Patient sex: M
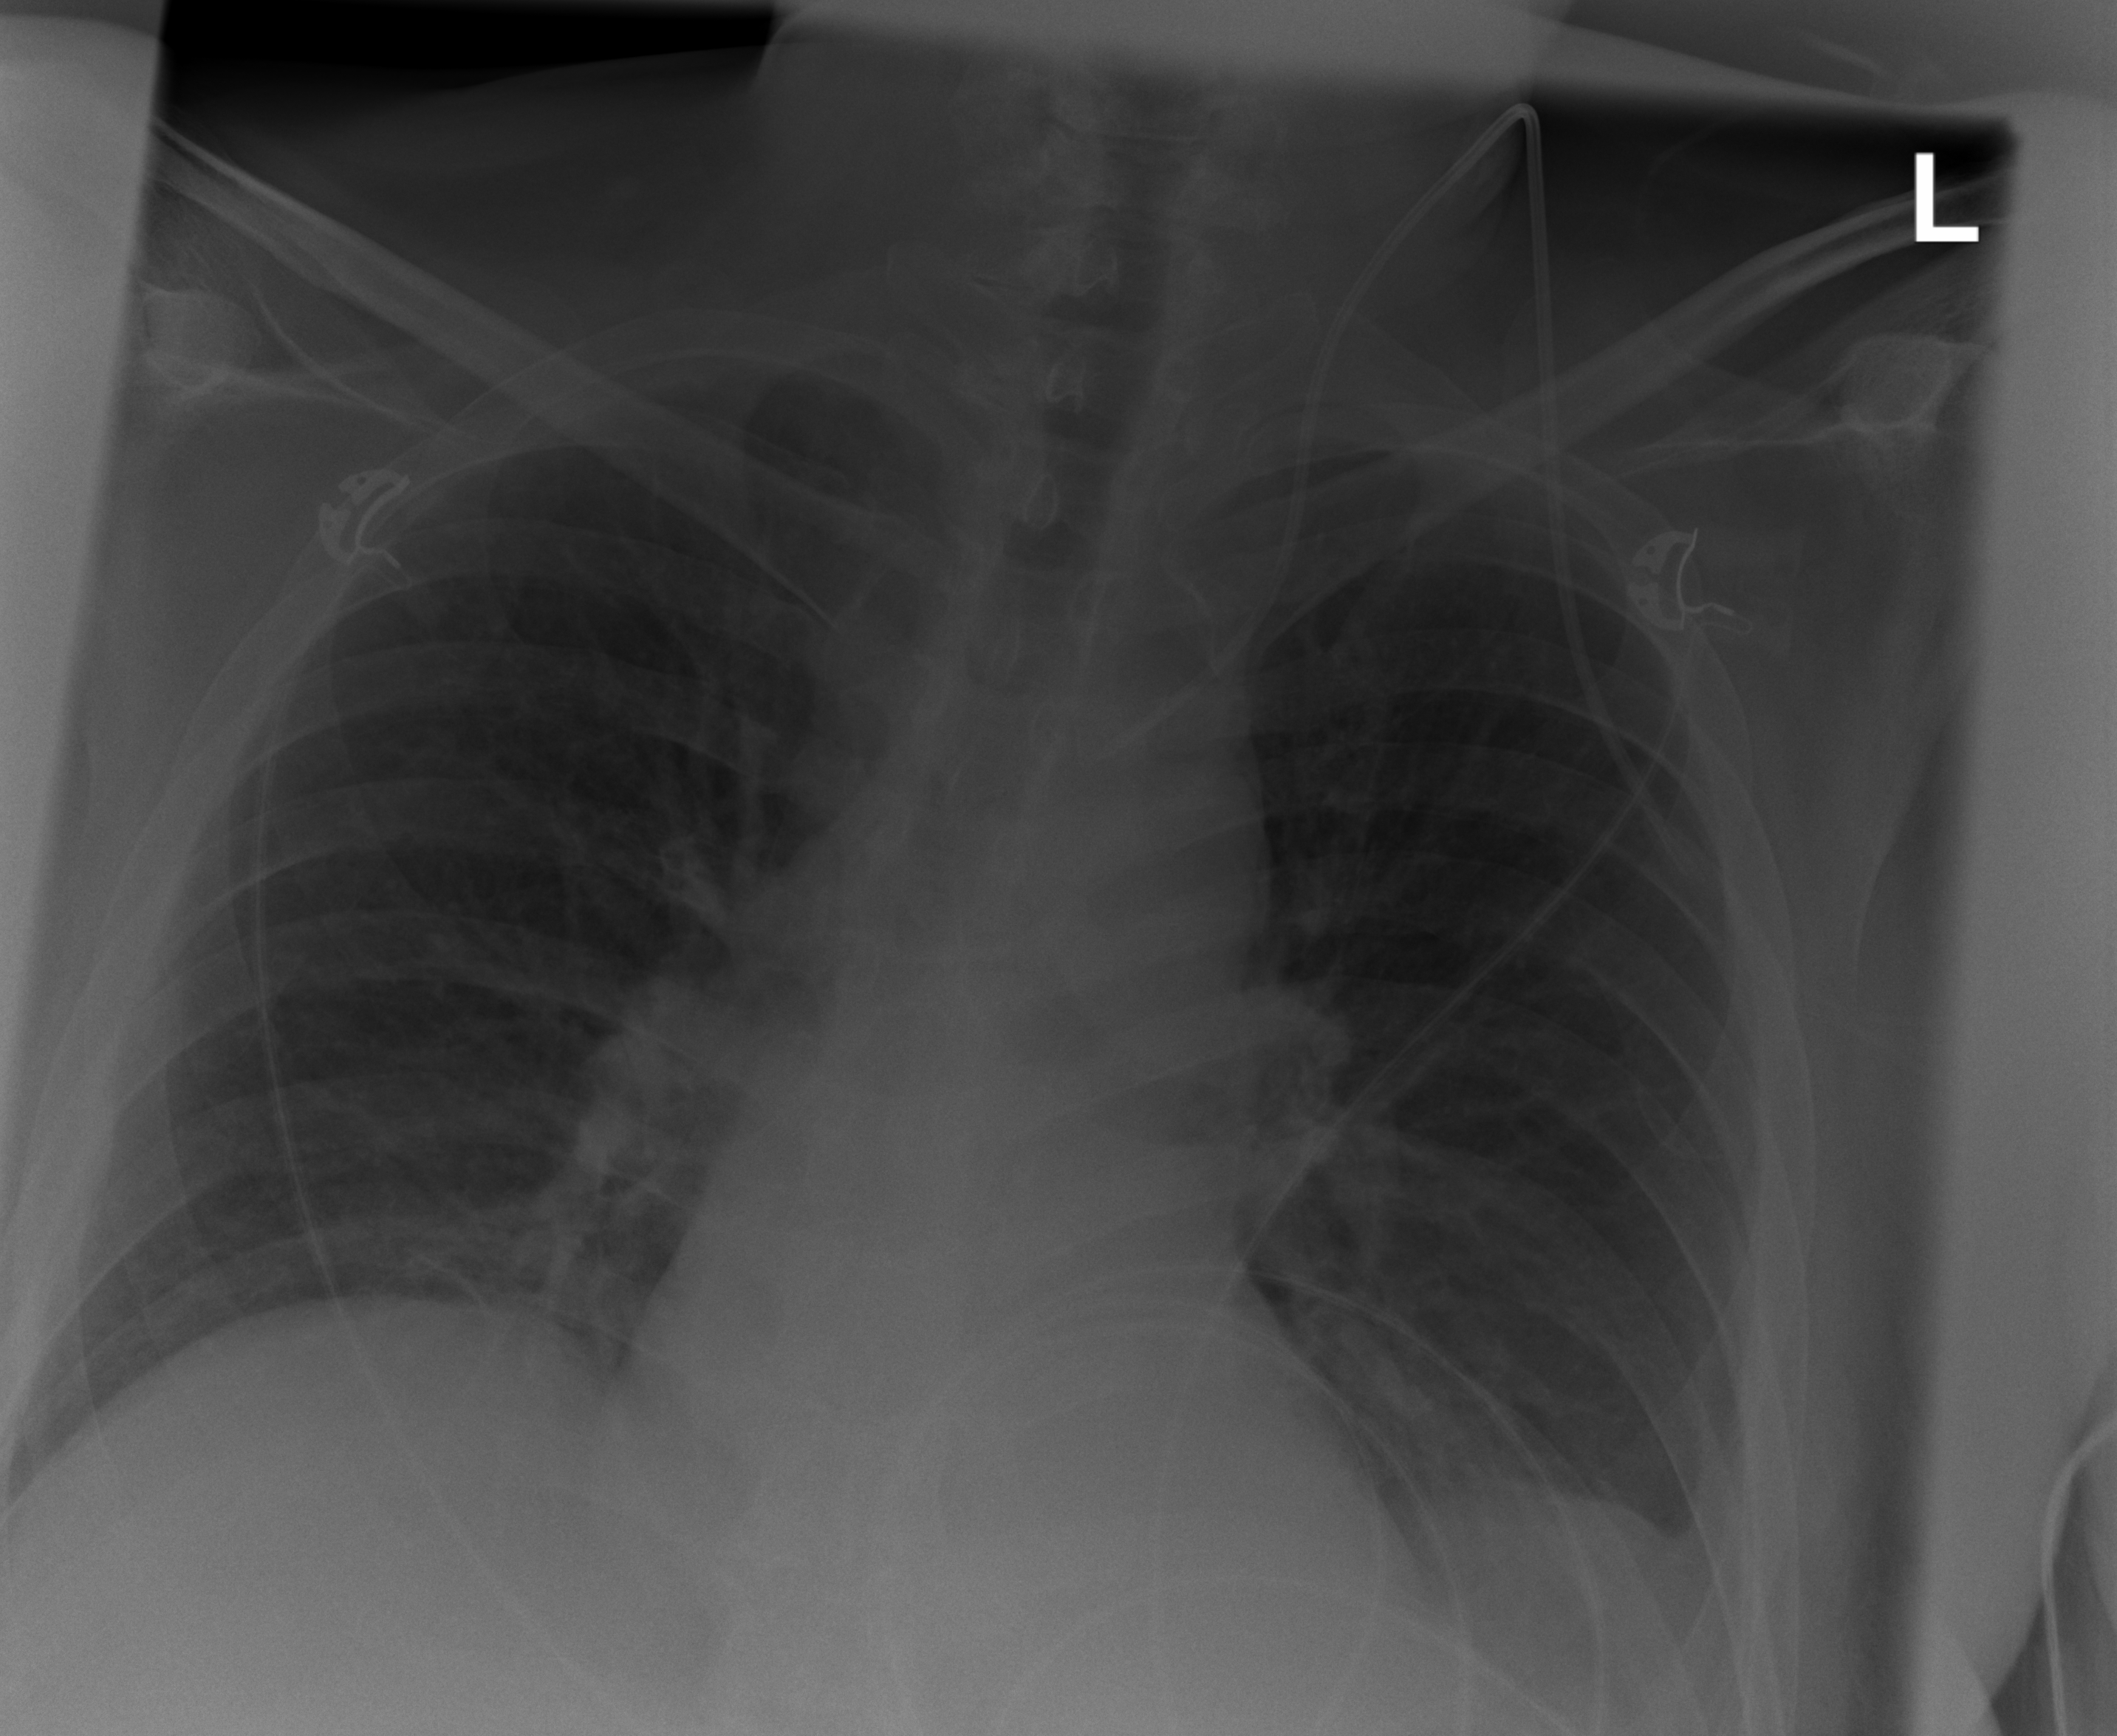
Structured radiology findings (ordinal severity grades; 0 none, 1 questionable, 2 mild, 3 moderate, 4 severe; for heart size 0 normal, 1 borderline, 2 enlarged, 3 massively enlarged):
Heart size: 0
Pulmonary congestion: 0
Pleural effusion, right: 0
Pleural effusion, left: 2
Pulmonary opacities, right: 0
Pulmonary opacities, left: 0
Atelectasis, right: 0
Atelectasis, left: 2